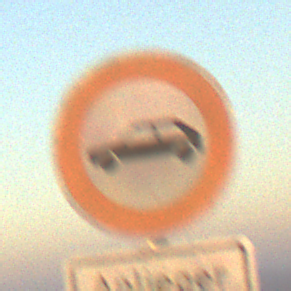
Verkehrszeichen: VerbotPersonenkraftwagen
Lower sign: PersonengruppenFrei1
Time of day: SunriseSunset
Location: Outdoor (Nature)
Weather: Clear
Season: NotSpecified
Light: Natural